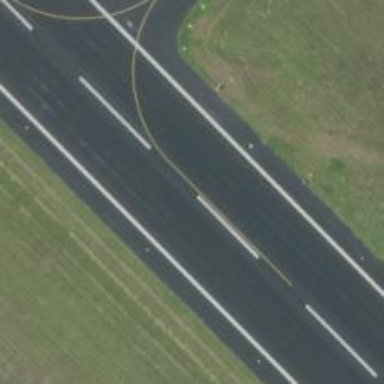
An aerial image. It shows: Runway surface made of asphalt at airport.